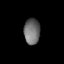
Tissue: lung
Cell type: Fibroblasts
Senescence score: 0.5453
Nuclear area (px): 406
Mean DAPI intensity: 109.51